Question: I'm studying web services using Java, and wondering if it's possible or not.
I've made a RESTful service client using a Java client Library, which is following REST's principles.
(To be more specific, I found this library on Github and am using it. This Java library interacts with CKAN, which is a sort of web-based open source data system)
Then, I wondered (am still wondering) if this REST client can work as a server for a SOAP web service, as this picture describes.

I tried it by creating a web service class within an EJB. I wrote almost the same code as the REST client into the EJB's web service class, so that the web service class would use the GET, POST and DELETE methods.
However, when I try to deploy this EJB (a SOAP web service), the Glassfish server indicates that...
'Two web services are being deployed with the same endpoint URL ckan/ckan; The service that gets loaded last will always be the one that is active for this URL.'
'Exception while invoking class org.glassfish.ejb.startup.EjbDeployer load method'
'java.lang.RuntimeException: EJB Container initialization error'
It might be just because I've already made a REST client which is using the same URL, but I haven't found the very reason.
Do you think, in SOAP web service, it is possible for the server side to have the standardized server methods (i.e. GET/POST/DELETE etc) in order to interact with an outside data repository (which is, in my case, CKAN ... a web-based data management system)?
Any insight will be appreciated.
The purpose of using a REST client as a server of a SOAP is to test security issues of REST and SOAP and compare them.
I don't think it is practical to use a REST client in such a way.
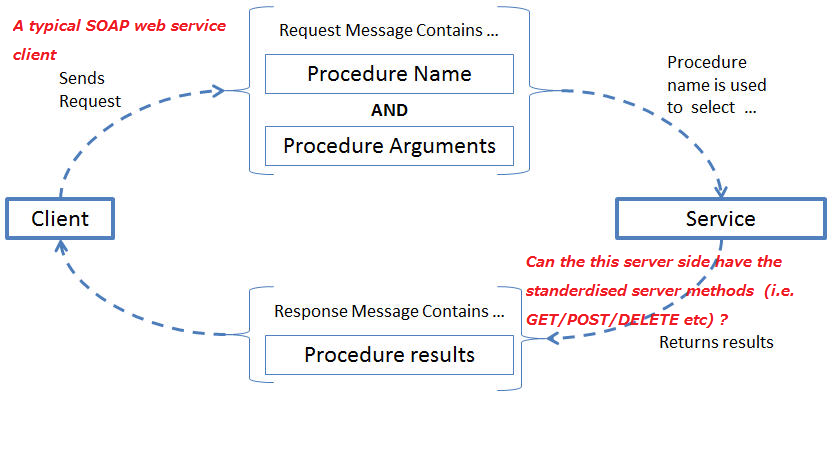
Answer: If I understand your question correctly, for study (not practical) reasons, you want to have a REST web service invoke a SOAP web service (or vice versa). With some of the older libraries this was not possible because of design/code issues in the libraries. However, that is no longer true if you are using current versions of libraries.
Build a REST service with the API you want (spring libraries will do this nicely), and map the controller methods to the SOAP webservice you want to invoke (or vice versa). You're talking about a couple of controller classes with Spring annotations and some wrapper code and Java EE fluff.
If I understood the problem backwards, the answer is essentially the same - just exchange the SOAP and REST annotations.